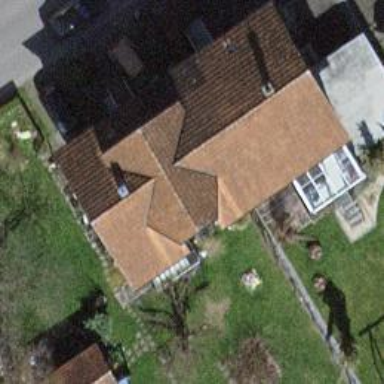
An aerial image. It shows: Semi-detached house.